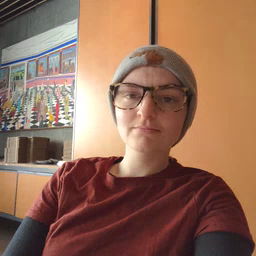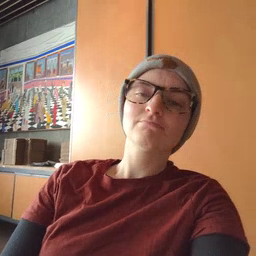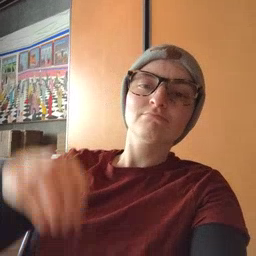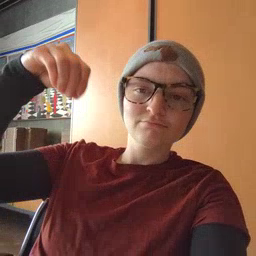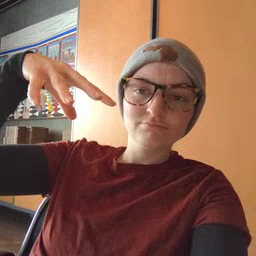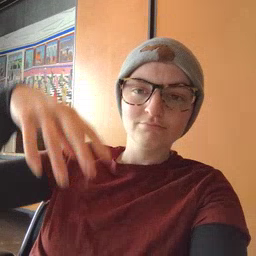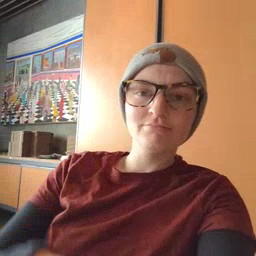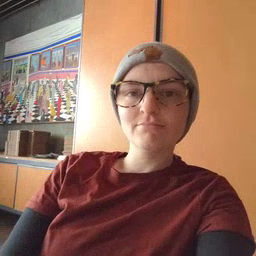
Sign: lamp